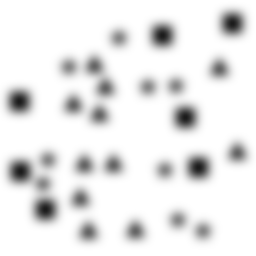
Squares: 7
Triangles: 11
Stars: 9
Total shapes: 27